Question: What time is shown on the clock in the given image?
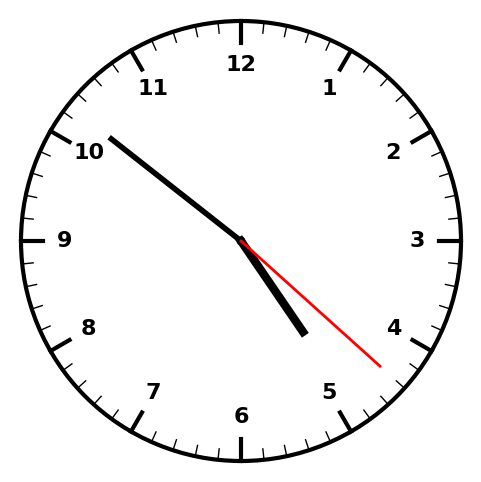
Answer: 04:51:22